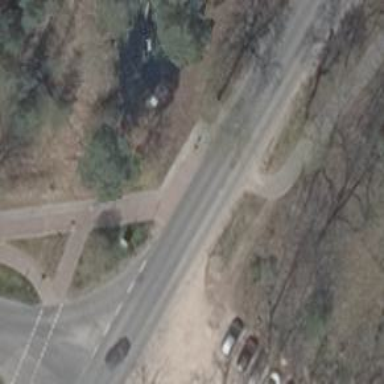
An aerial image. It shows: Unmarked road crossing.